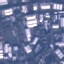
Land use / land cover: Industrial